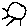
Label: sun